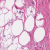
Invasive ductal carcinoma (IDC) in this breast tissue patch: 0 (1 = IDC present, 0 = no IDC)